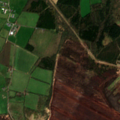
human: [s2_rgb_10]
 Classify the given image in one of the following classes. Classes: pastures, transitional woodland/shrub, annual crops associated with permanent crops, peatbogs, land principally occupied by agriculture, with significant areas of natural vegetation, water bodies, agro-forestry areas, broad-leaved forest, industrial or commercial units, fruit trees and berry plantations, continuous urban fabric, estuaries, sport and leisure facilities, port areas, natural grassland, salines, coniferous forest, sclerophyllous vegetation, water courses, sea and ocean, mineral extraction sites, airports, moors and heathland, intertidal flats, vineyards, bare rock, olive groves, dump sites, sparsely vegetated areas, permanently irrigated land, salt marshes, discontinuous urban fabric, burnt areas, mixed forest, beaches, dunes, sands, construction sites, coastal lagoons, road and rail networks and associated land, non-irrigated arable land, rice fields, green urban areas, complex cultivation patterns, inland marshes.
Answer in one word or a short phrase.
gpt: pastures, mixed forest, peatbogs